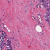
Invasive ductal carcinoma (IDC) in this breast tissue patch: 1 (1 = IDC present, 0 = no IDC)